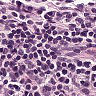
Metastatic tissue present: no